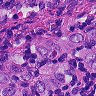
Metastatic tissue present: yes